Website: crate-barrel
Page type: account-selection
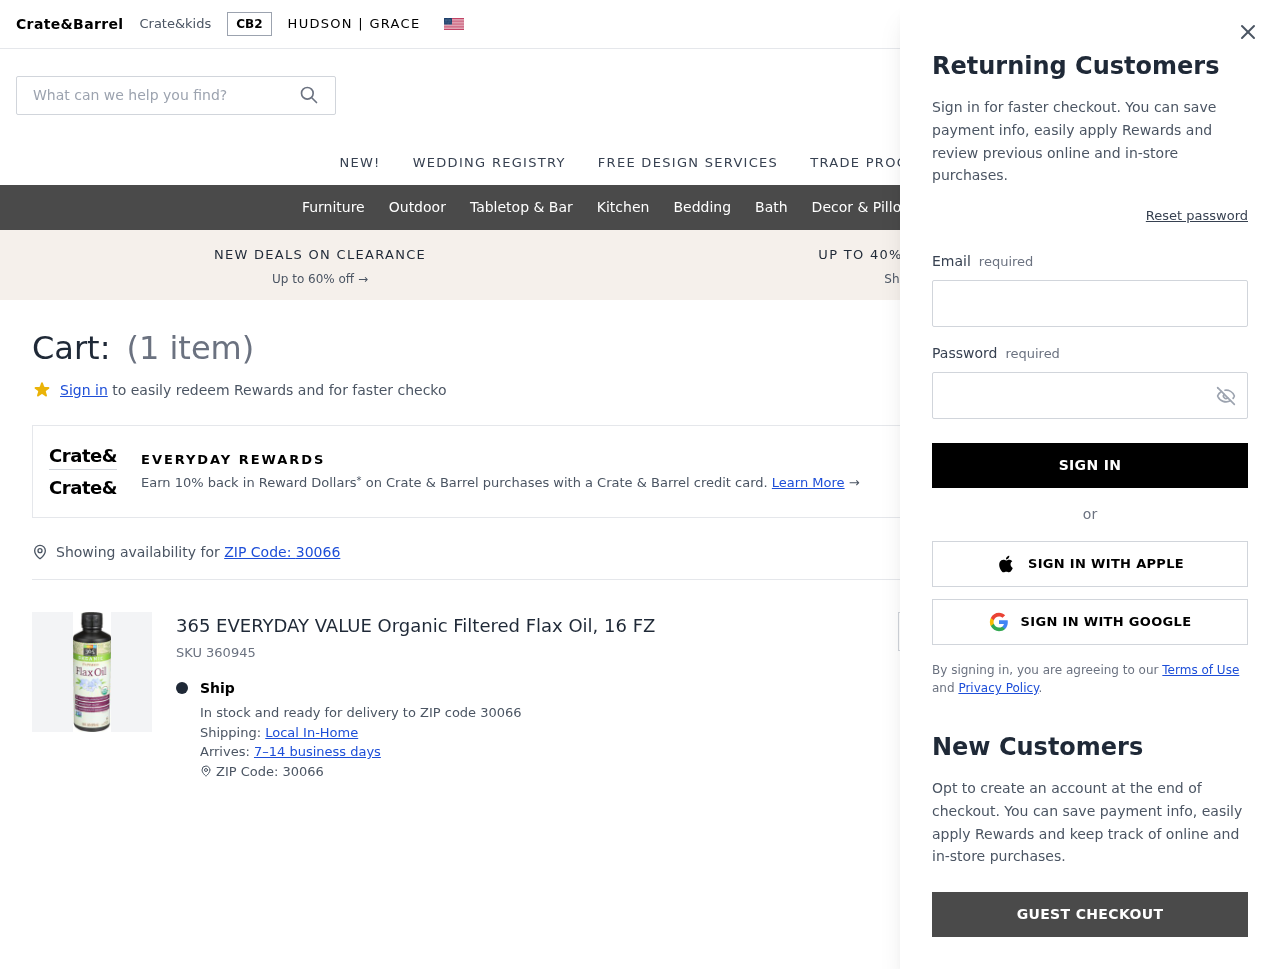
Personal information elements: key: PII_EMAIL
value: erin_thornton@gmail.com
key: PII_POSTCODE
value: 30066
Product elements: key: PRODUCT1_NAME
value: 365 EVERYDAY VALUE Organic Filtered Flax Oil, 16 FZ
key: PRODUCT1_QUANTITY
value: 1
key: PRODUCT1_SKU
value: SKU 360945
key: PRODUCT1_ORIGINAL_PRICE
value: $14.74
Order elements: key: ORDER_NUM_ITEMS
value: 1
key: ORDER_SUBTOTAL
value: $11.79
Search elements: key: HEADER_SEARCH
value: What can we help you find?